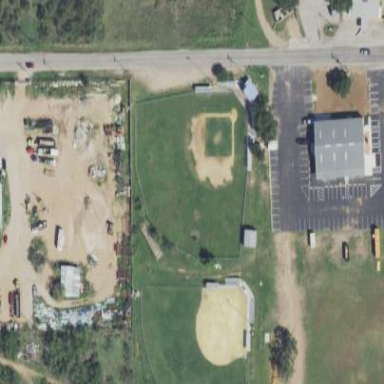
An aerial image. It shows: Baseball pitch for leisure land activities.